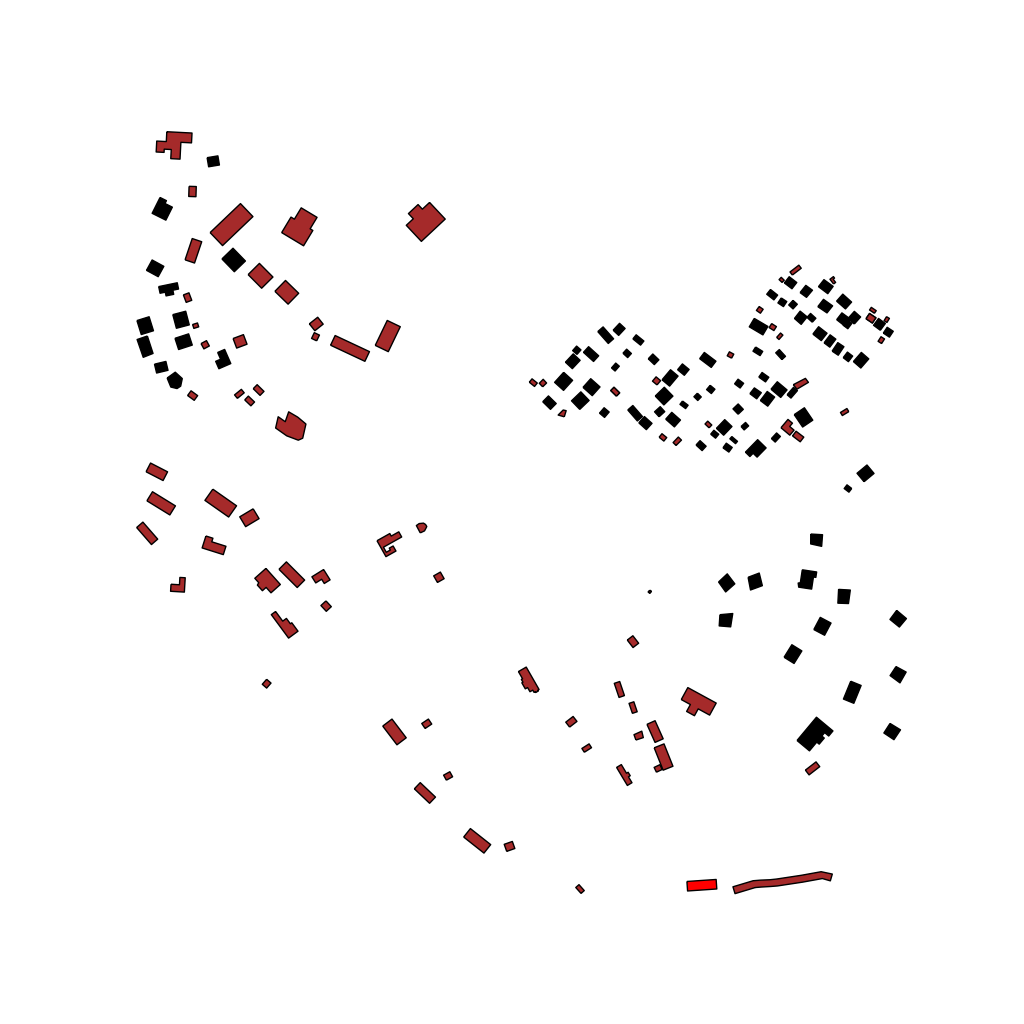
Tags: overhead vector_map, recreation, residential, special, individual_rise, density_1, Building, Facility, Playground, 1.0 km²